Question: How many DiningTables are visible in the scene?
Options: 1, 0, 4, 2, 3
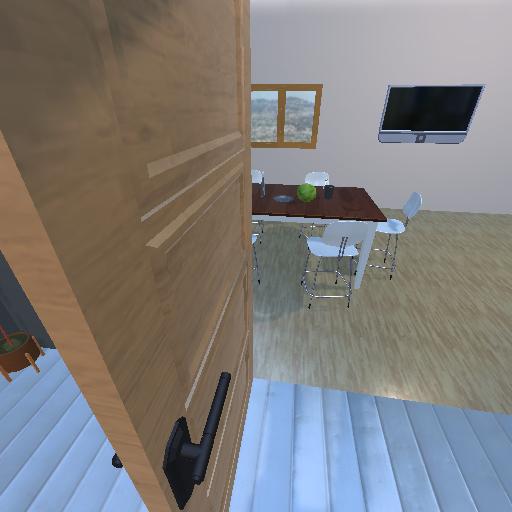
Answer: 1